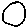
Label: circle